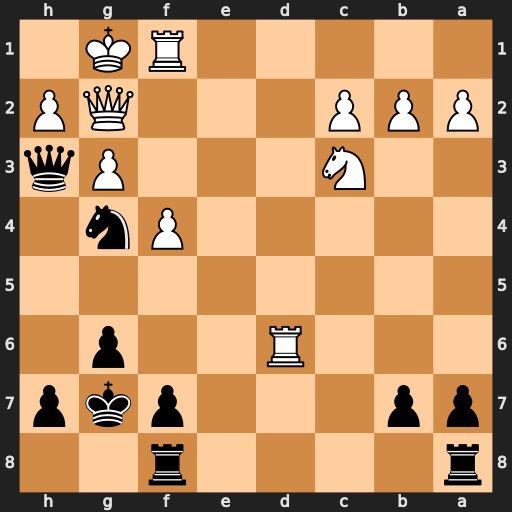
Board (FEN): r4r2/pp3pkp/3R2p1/8/5Pn1/2N3Pq/PPP3QP/5RK1
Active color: b
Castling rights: -
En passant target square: -
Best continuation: Qxg2+ Kxg2 Ne3+ Kf2 Nxf1